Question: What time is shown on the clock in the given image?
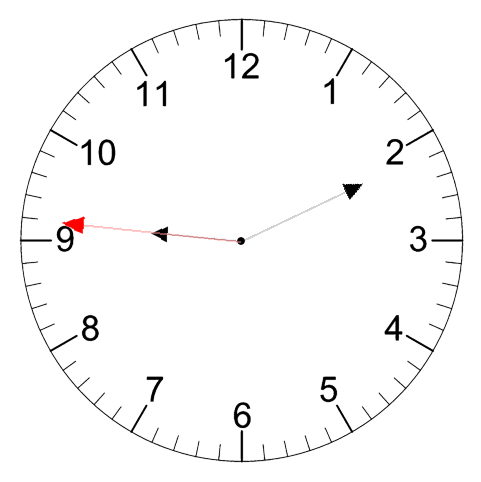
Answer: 09:10:46